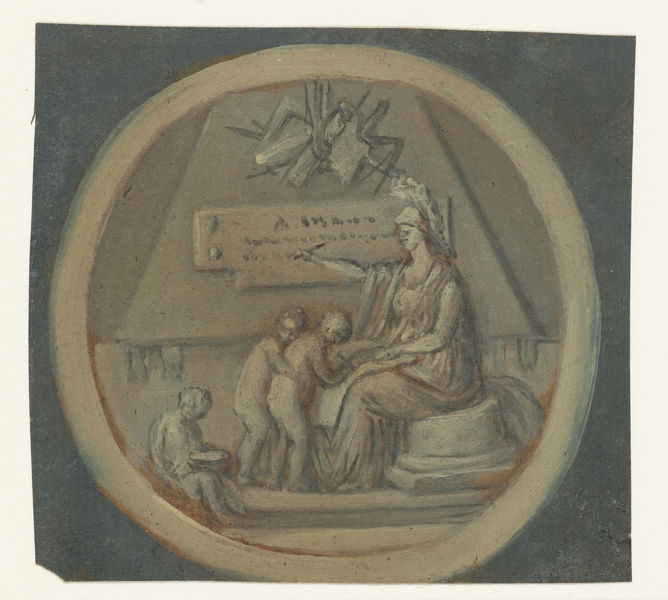
Titel: Vignet met Minerva onderwijzend
Standort: Amsterdam
Institution: Rijksmuseum
Schlagwörter: blue, hat, arm, dress, gray, painting, sitting, wall, woman, artiste, gris, brown, feather, profile, wood, classical, food, roman, orange, child, helmet, drawing, femme, peintre, mother, sketch, allegory, peinture, pen, writing, step, shelf, children, enfants, colonne, ancient, laurel, enfant, art, board, school, circle, learning, brush, chalk, fresco, eating, kids, pointing, round, kid, standing, bow, eleve, lampe, rond, eleves, bowl, nail, sign, medallion, queen, hug, order, liberty, athena, writting, signing, worship, lesson, hugging, write, teacher, teaching, lecture, students, four figures, blended, education, teachine, tuition, circle round, peintrer